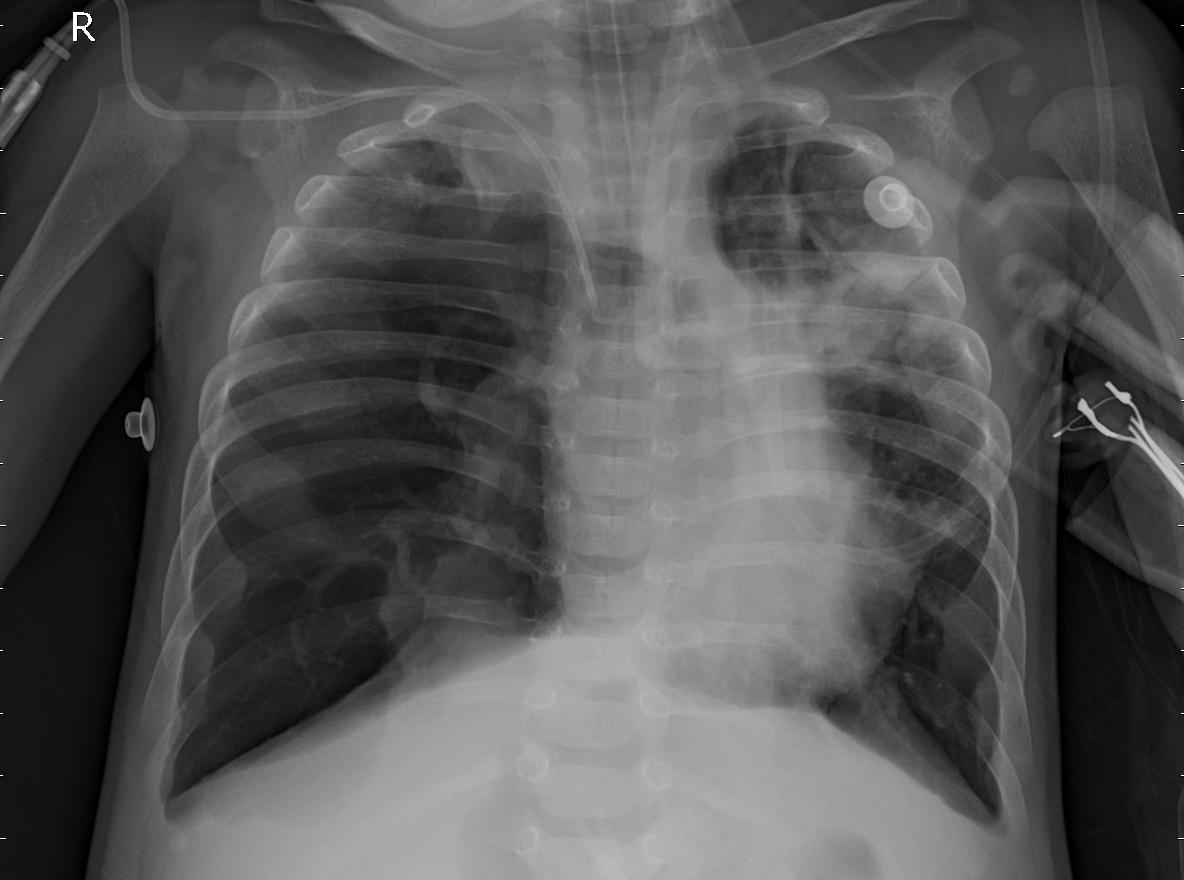
Diagnosis: PNEUMONIA